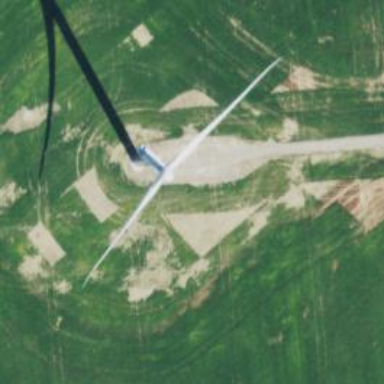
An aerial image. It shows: Wind generator with horizontal axis. The generator is wind turbine.